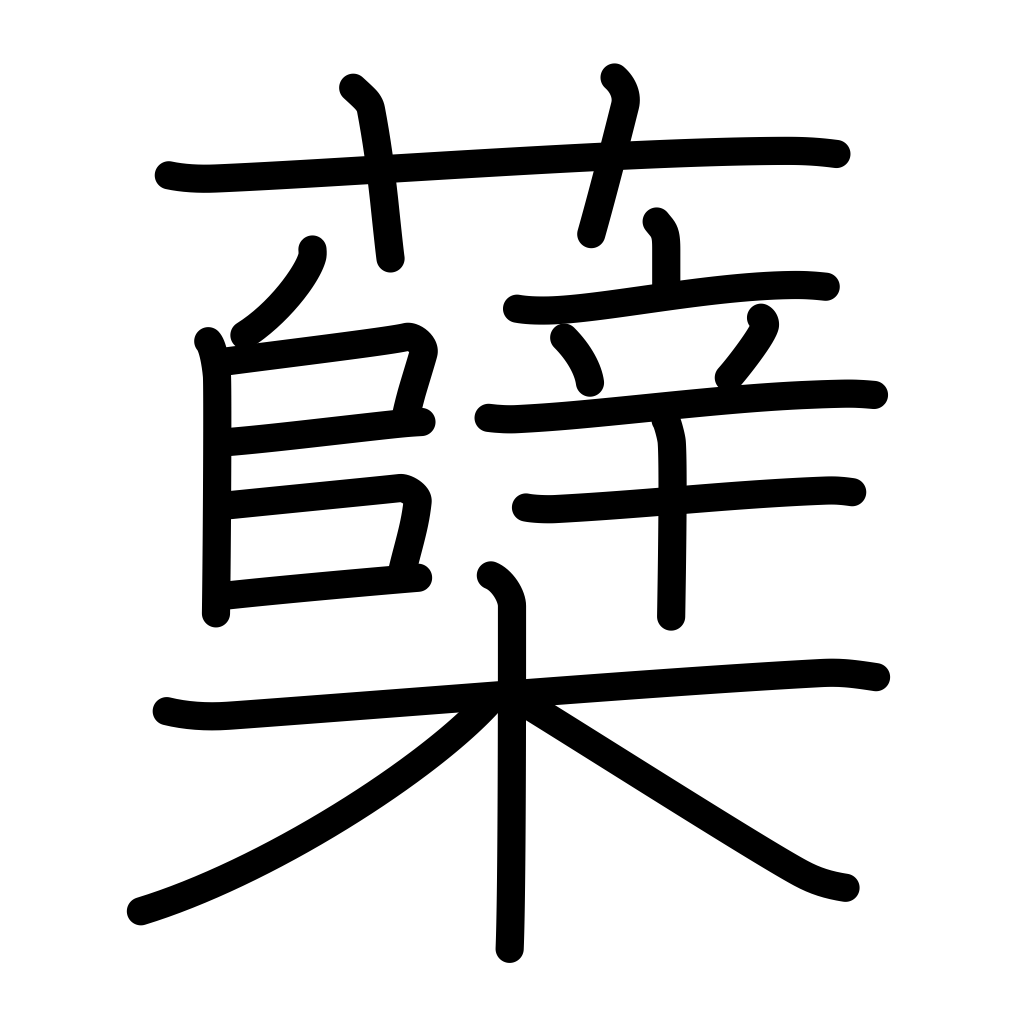
Meaning: sprout